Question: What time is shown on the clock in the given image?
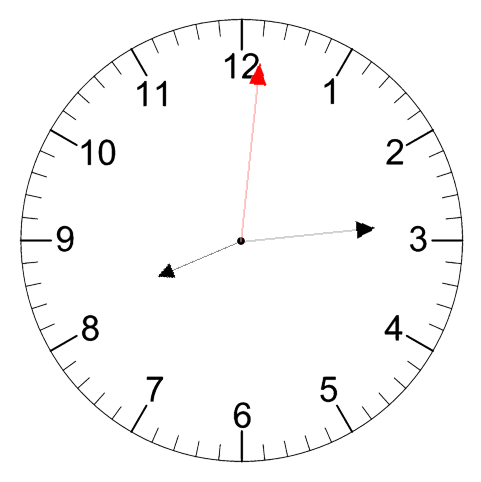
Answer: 08:14:01